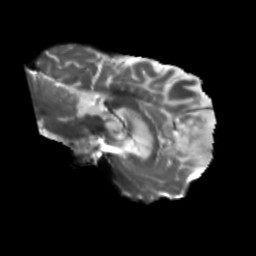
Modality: T2w
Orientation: sagittal
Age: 46
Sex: female
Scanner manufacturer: siemens
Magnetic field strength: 3 T
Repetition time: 5.25 s
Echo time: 0.08 s